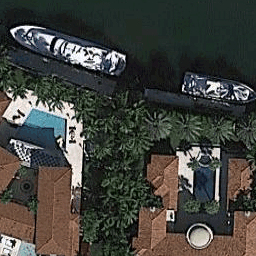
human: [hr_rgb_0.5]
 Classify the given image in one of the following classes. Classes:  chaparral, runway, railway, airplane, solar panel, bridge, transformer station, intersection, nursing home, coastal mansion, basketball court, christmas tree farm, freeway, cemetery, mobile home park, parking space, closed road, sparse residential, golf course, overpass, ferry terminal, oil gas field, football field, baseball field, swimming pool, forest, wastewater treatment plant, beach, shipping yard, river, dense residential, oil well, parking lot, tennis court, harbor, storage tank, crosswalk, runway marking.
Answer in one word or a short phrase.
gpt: coastal mansion